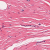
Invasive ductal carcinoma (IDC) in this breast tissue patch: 0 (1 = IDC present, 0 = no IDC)